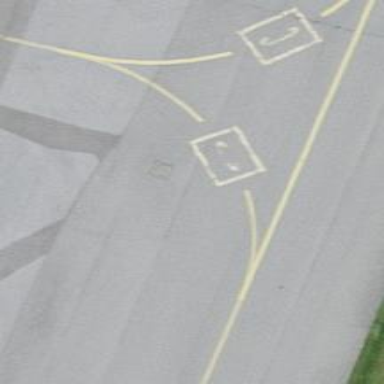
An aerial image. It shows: Image of taxiway at airport.